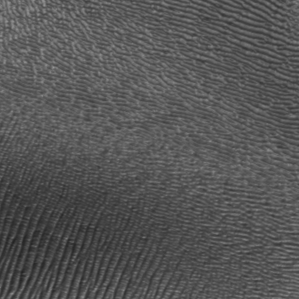
Label: frost